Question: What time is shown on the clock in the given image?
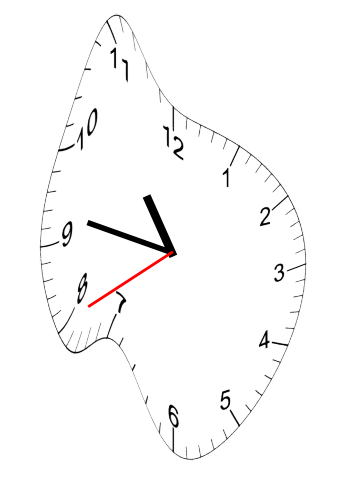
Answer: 10:46:40